Question: Using sencha touch 2.2 i am showing list of products in list view.
On each Item tap I want to open popup box to show each product detail like attached image below. I think its default in sencha by using showBy function. <URL>.
But it could not align the arrow on each item tap accordingly.
I mean to say if I tap on Product List First Item Tap then arrow should be show with first item and if i tap on Product List last item then arrow should be show with it accordingly.
Also set the popup box in center

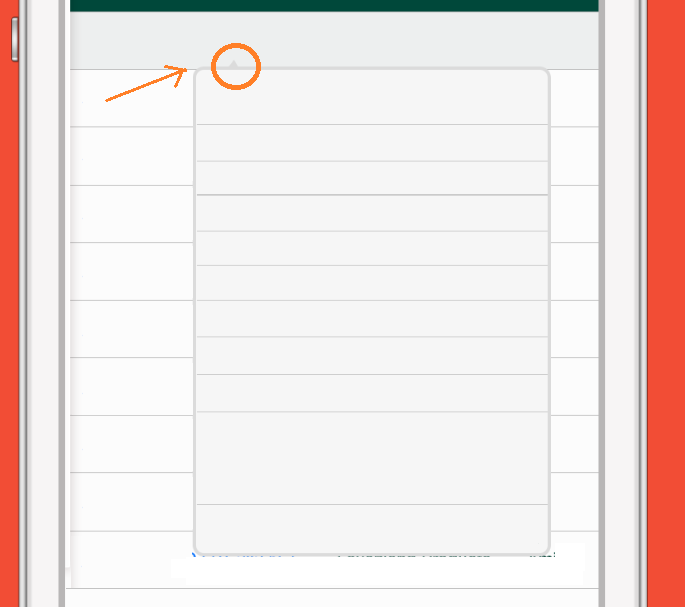
Answer: Sencha Fiddle for the code below: <URL>
'''
Ext.application({
name: 'listview',
launch: function() {
var popup = Ext.create('Ext.Panel', {
html: 'popup',
hideOnMaskTap: true,
modal: true
});
Ext.Viewport.add({
xtype: 'list',
fullscreen: true,
itemTpl: '{name}',
data: [{
name: 'item 1'
}, {
name: 'item 2'
}, {
name: 'item 3'
}],
listeners: {
itemtap: function(list, itemIndex, target) {
popup.showBy(target, 'tc-bc');
}
}
})
}
});
'''
What you might have overlooked is the 'itemtap' event callback signature. The first parameter is the list, not the listitem.
The second argument of the 'showBy' method describes the alignment. 'tc-bc' means top center of the popup should align with the bottom center of the showBy target.
See <URL>